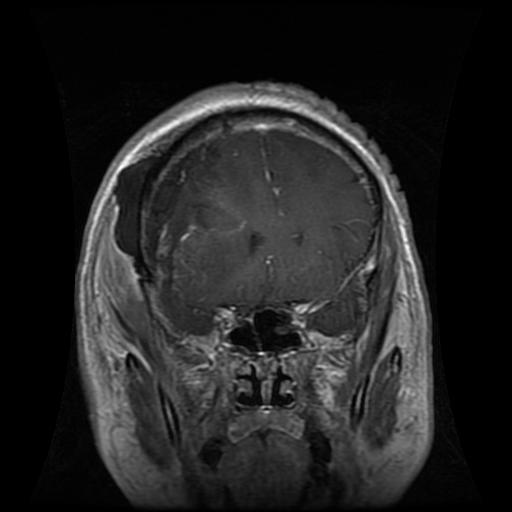
Label: glioma